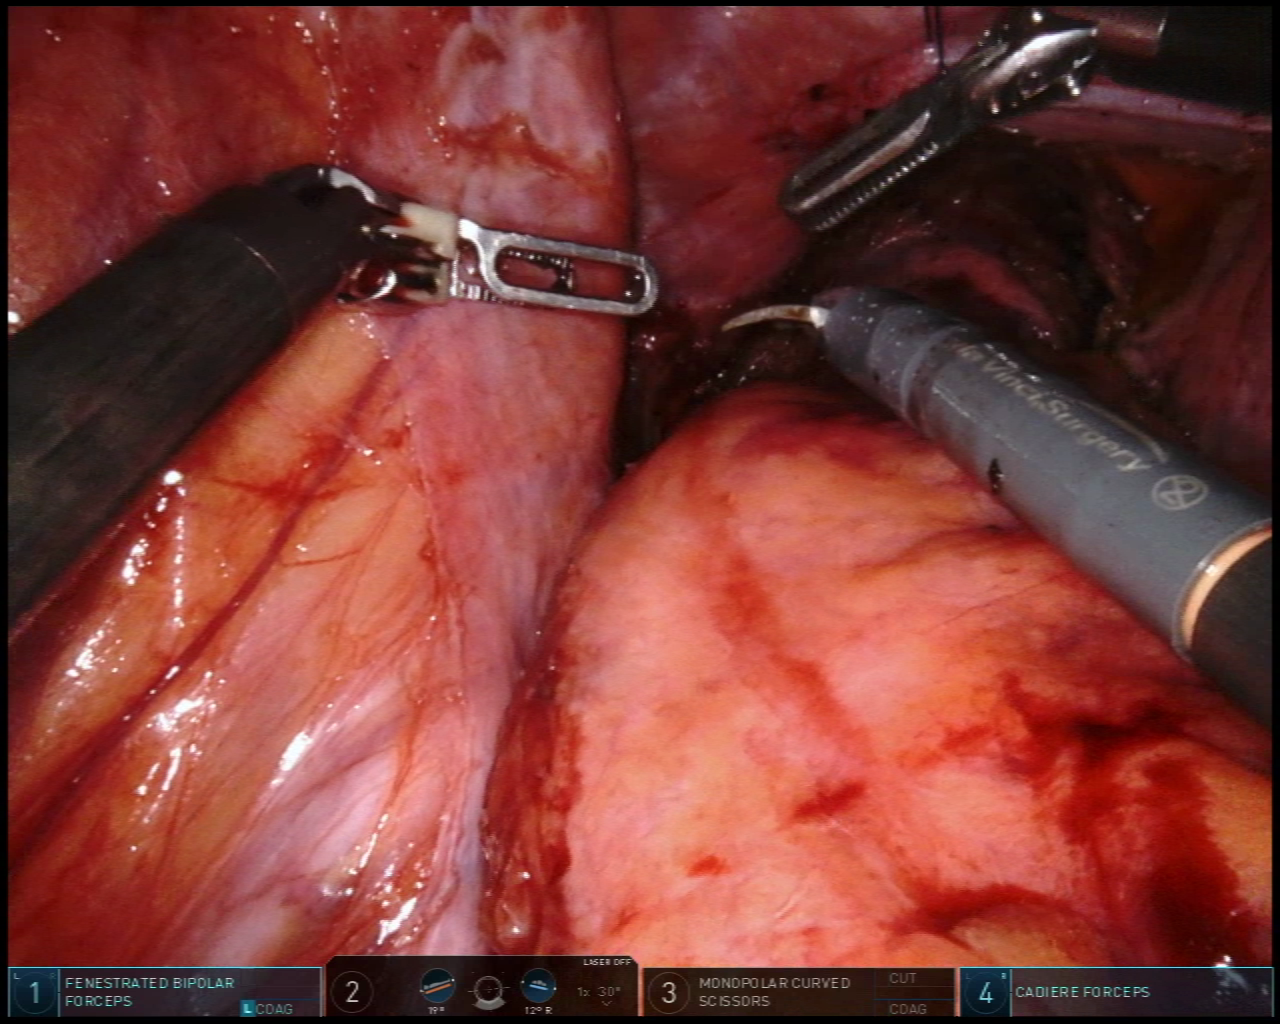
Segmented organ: ureter
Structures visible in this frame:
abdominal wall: yes
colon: no
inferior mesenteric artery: no
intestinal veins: no
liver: no
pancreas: no
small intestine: no
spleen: no
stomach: no
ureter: yes
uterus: no
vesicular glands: no